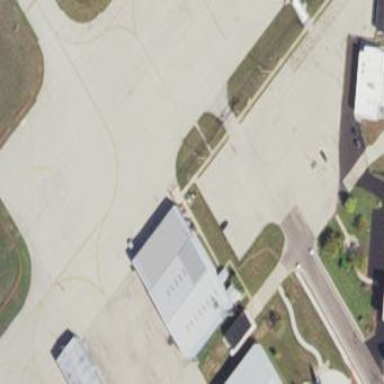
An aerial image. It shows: Building that is hangar at the airport.